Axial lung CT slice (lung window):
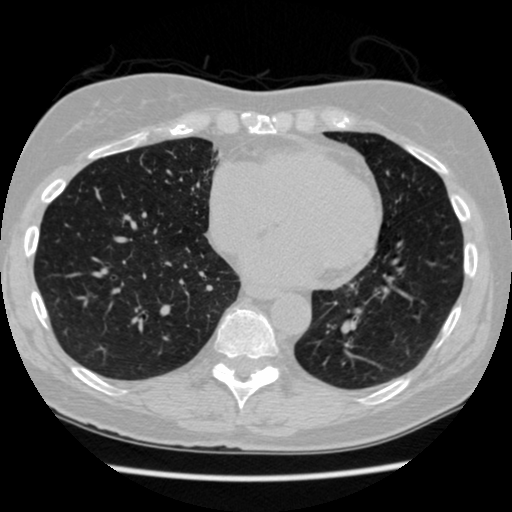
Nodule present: no